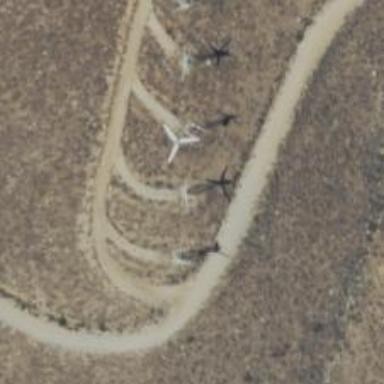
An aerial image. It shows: Horizontal axis wind turbine manufactured by Vestas.